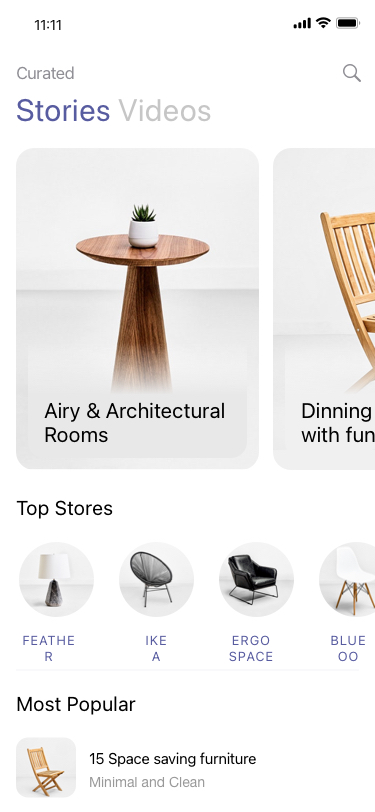
Text in this UI design:
Stories Videos
Curated
Airy & Architectural
Rooms
Dinning
with fun
Top Stores
FEATHER
ERGO SPACE
IKEA
BLUE OO
Minimal and Clean
15 Space saving furniture
Most Popular